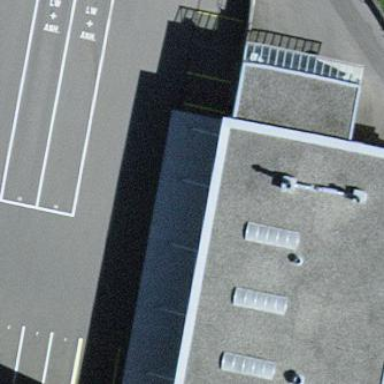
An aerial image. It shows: View of roof of building.